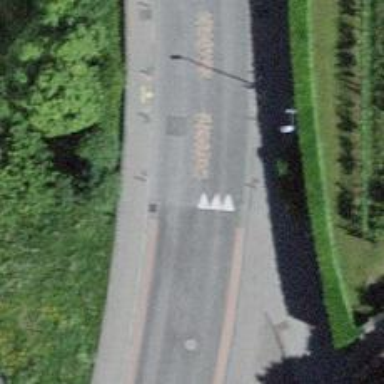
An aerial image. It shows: Bump for traffic calming.